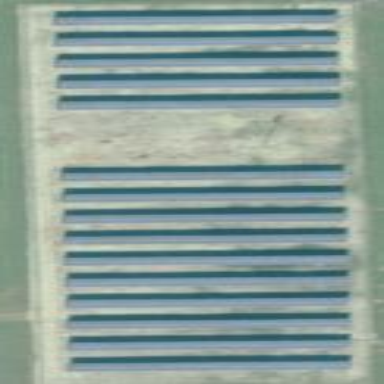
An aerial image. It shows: Solar power plant using photovoltaic technology to generate electricity.